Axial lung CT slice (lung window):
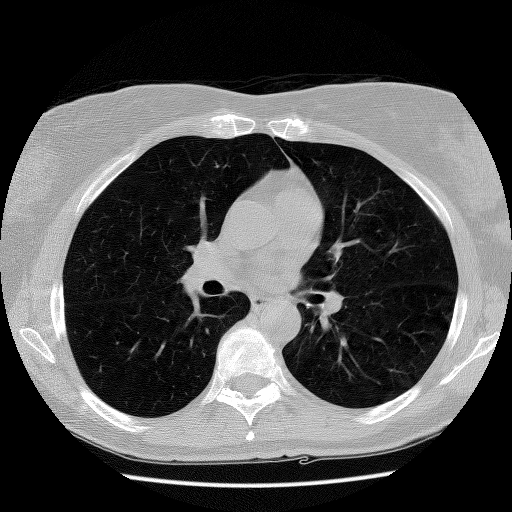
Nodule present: no